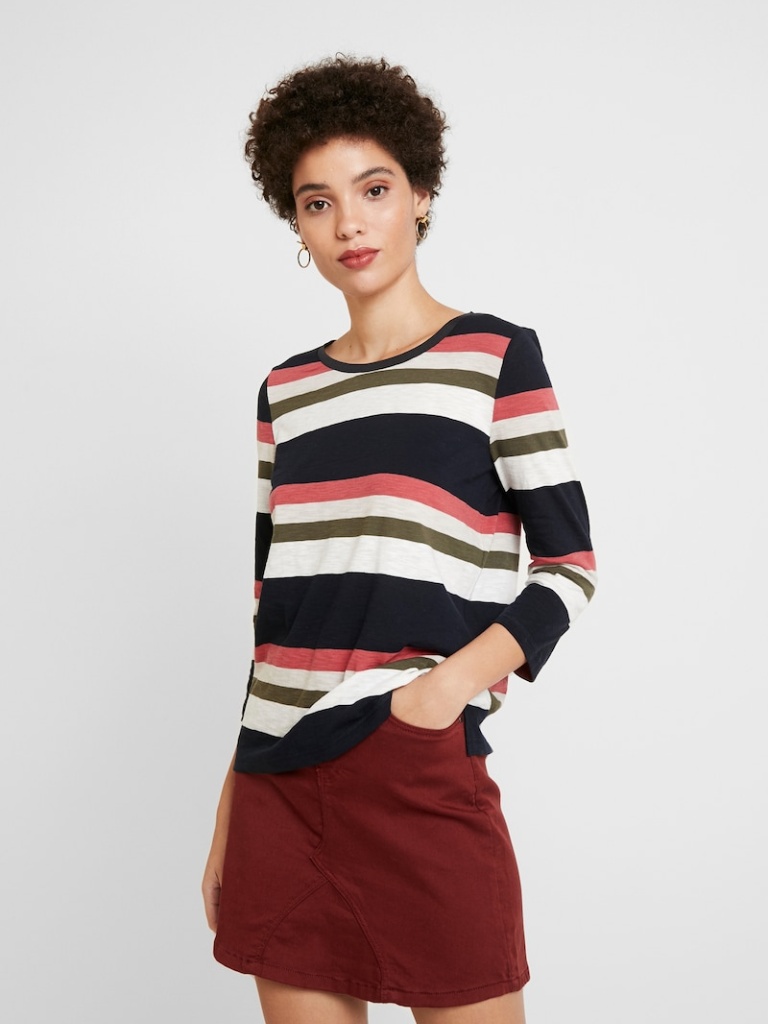
cotton relaxed a long-sleeved with the sleeves down hip length Untucked crew t-shirt